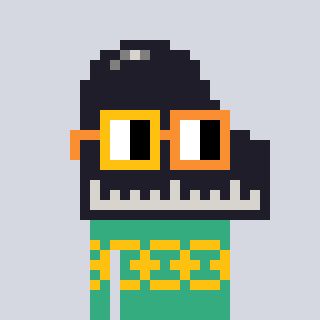
a pixel art character with square yellow and orange glasses, a piano-shaped head and a teal-colored body on a cool background